Question: First I am writing some int variables to .bin file. Then I try to read those numbers back, but I fail to do that.
This is how I write:
'''
std::ofstream OutFile;
OutFile.open("encode.bin", std::ios::out | std::ios::binary);
for(int i = 0; i < all.size(); i++){
int code = codes[i];
OutFile.write(reinterpret_cast<const char *>(&code), sizeof(int));
}
OutFile.close();
'''
And this is how my .bin files looks like when I write numbers: '65, 66, 66, 257, 258, 260'
'''
Offset: 00 01 02 03 04 05 06 07 08 09 0A 0B 0C 0D 0E 0F
<PHONE>: 41 00 00 00 42 00 00 00 42 00 00 00 01 01 00 00
<PHONE>: 02 01 00 00 04 01 00 00
'''
Is there a problem with endian? I see that numbers are reversed.
And how I read it:
'''
std::vector<int> allCodes;
std::ifstream inputD(file, std::ios::binary);
std::vector<char> buffer((
std::istreambuf_iterator<char>(inputD)),
(std::istreambuf_iterator<char>()));
for (auto a : buffer) {
data.push_back(static_cast<int>(a));
allCodes.push_back(a);
};
'''
When I display my vector first three numbers '(65, 66, 66)' are read correctly, with few zeros in between.
This is how display looks:

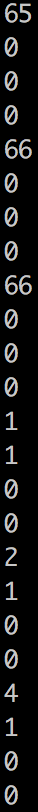
Answer: First of all, you shouldn't use 'reinterpret_cast' here, because of the endianness - you lose portability. You write integers which are long in your case. Then you try to read the numbers to which has only . This explains why you see correct output for the first three numbers (they are in range from 0 to 255) and why there are some zeros between them.
Here, I found some piece of code on my hard drive, it probably could be written better, but it does the job and is a bit safer than your solution.
'''
template<typename T> void ReadInteger(T &Output, const char* Buffer)
{
static_assert(std::numeric_limits<T>::is_integer, "return type cannot be non-arithmetic or floating point");
Output = 0;
for(unsigned int i = 0; i<sizeof(T); i++)
{
Output <<= 8;
Output |= Buffer[i];
}
}
template<typename T> void WriteInteger(T Value, char* Buffer)
{
static_assert(std::numeric_limits<T>::is_integer, "first parameter cannot be non-arithmetic or floating point");
for(unsigned int i = 0; i<sizeof(T); i++)
{
Buffer[sizeof(T)-i-1] = static_cast<char>(Value&0xff);
Value >>= 8;
}
}
'''
Example usage:
'''
int Value = 42;
char Buffer[sizeof(int)];
WriteInteger(Value, Buffer);
File.write(Buffer, sizeof(int));
// ...
File.read(Buffer, sizeof(int));
int a;
ReadInteger(a, Buffer);
'''